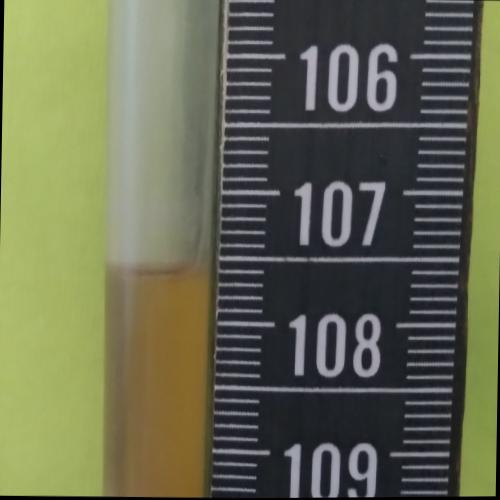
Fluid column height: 107.6 cm